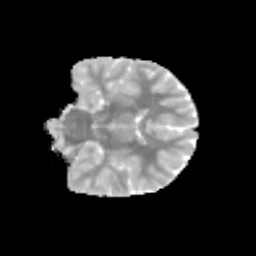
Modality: MD
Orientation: coronal
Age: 10
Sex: female
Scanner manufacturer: siemens
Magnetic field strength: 3 T
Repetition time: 3.8 s
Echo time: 0.07 s